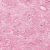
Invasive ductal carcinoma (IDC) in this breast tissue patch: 0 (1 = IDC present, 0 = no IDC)